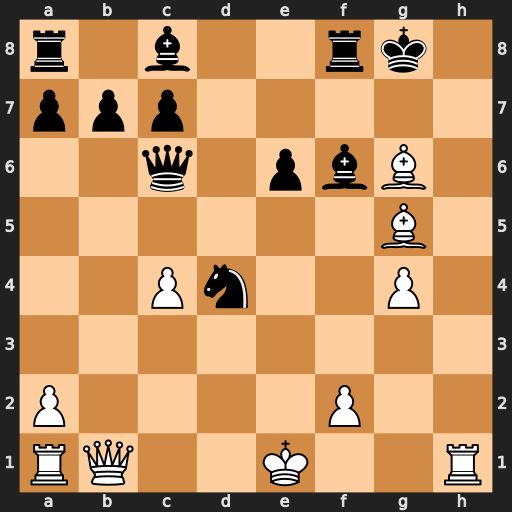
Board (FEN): r1b2rk1/ppp5/2q1pbB1/6B1/2Pn2P1/8/P4P2/RQ2K2R
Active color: w
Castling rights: KQ
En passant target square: -
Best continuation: Bh7+ Kf7 Qg6+ Ke7 Qg7+ Rf7 Bxf6+